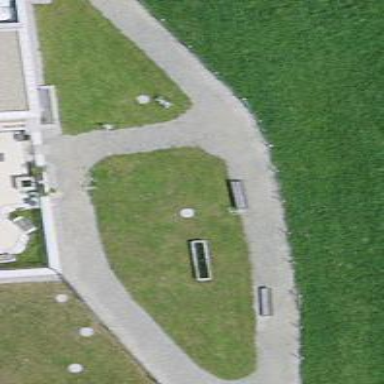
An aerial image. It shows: Bench.